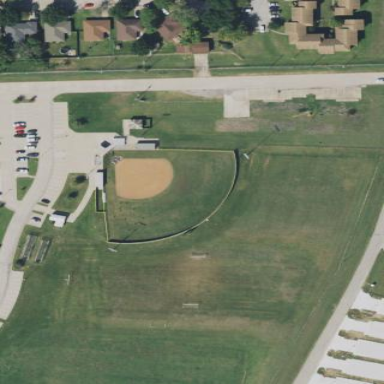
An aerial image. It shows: Baseball pitch for leisure and sports activities.